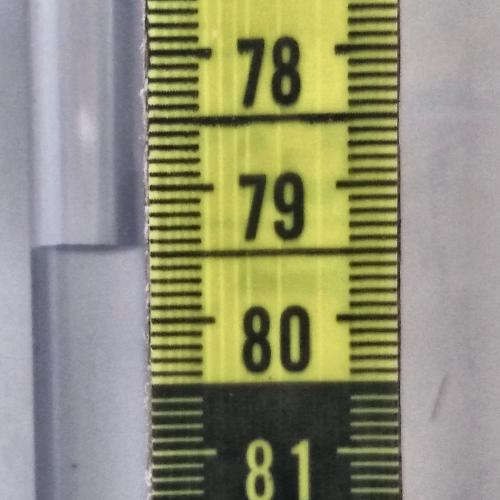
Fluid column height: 79.4 cm